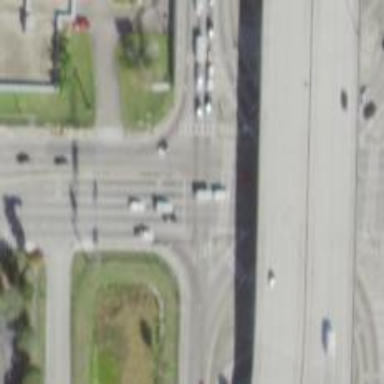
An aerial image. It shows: Primary link highway with asphalt surface.